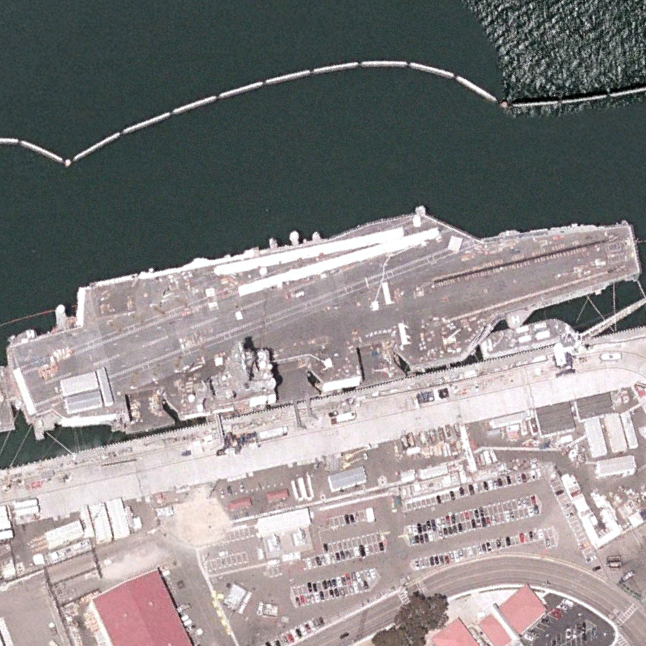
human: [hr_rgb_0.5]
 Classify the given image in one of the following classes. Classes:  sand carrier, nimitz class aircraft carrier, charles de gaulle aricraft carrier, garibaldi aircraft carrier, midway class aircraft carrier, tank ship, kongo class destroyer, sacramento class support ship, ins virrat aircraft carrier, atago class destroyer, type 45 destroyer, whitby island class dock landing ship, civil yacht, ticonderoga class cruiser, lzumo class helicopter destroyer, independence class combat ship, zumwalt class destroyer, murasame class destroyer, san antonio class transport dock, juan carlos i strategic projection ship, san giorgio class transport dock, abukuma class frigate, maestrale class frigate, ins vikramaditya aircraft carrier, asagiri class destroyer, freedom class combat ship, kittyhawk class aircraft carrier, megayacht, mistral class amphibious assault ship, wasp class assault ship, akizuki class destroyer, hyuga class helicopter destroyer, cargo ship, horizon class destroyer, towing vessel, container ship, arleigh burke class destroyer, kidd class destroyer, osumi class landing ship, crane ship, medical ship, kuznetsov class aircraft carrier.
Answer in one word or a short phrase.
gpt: Nimitz class aircraft carrier